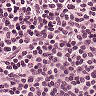
Metastatic tissue present: no